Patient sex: M
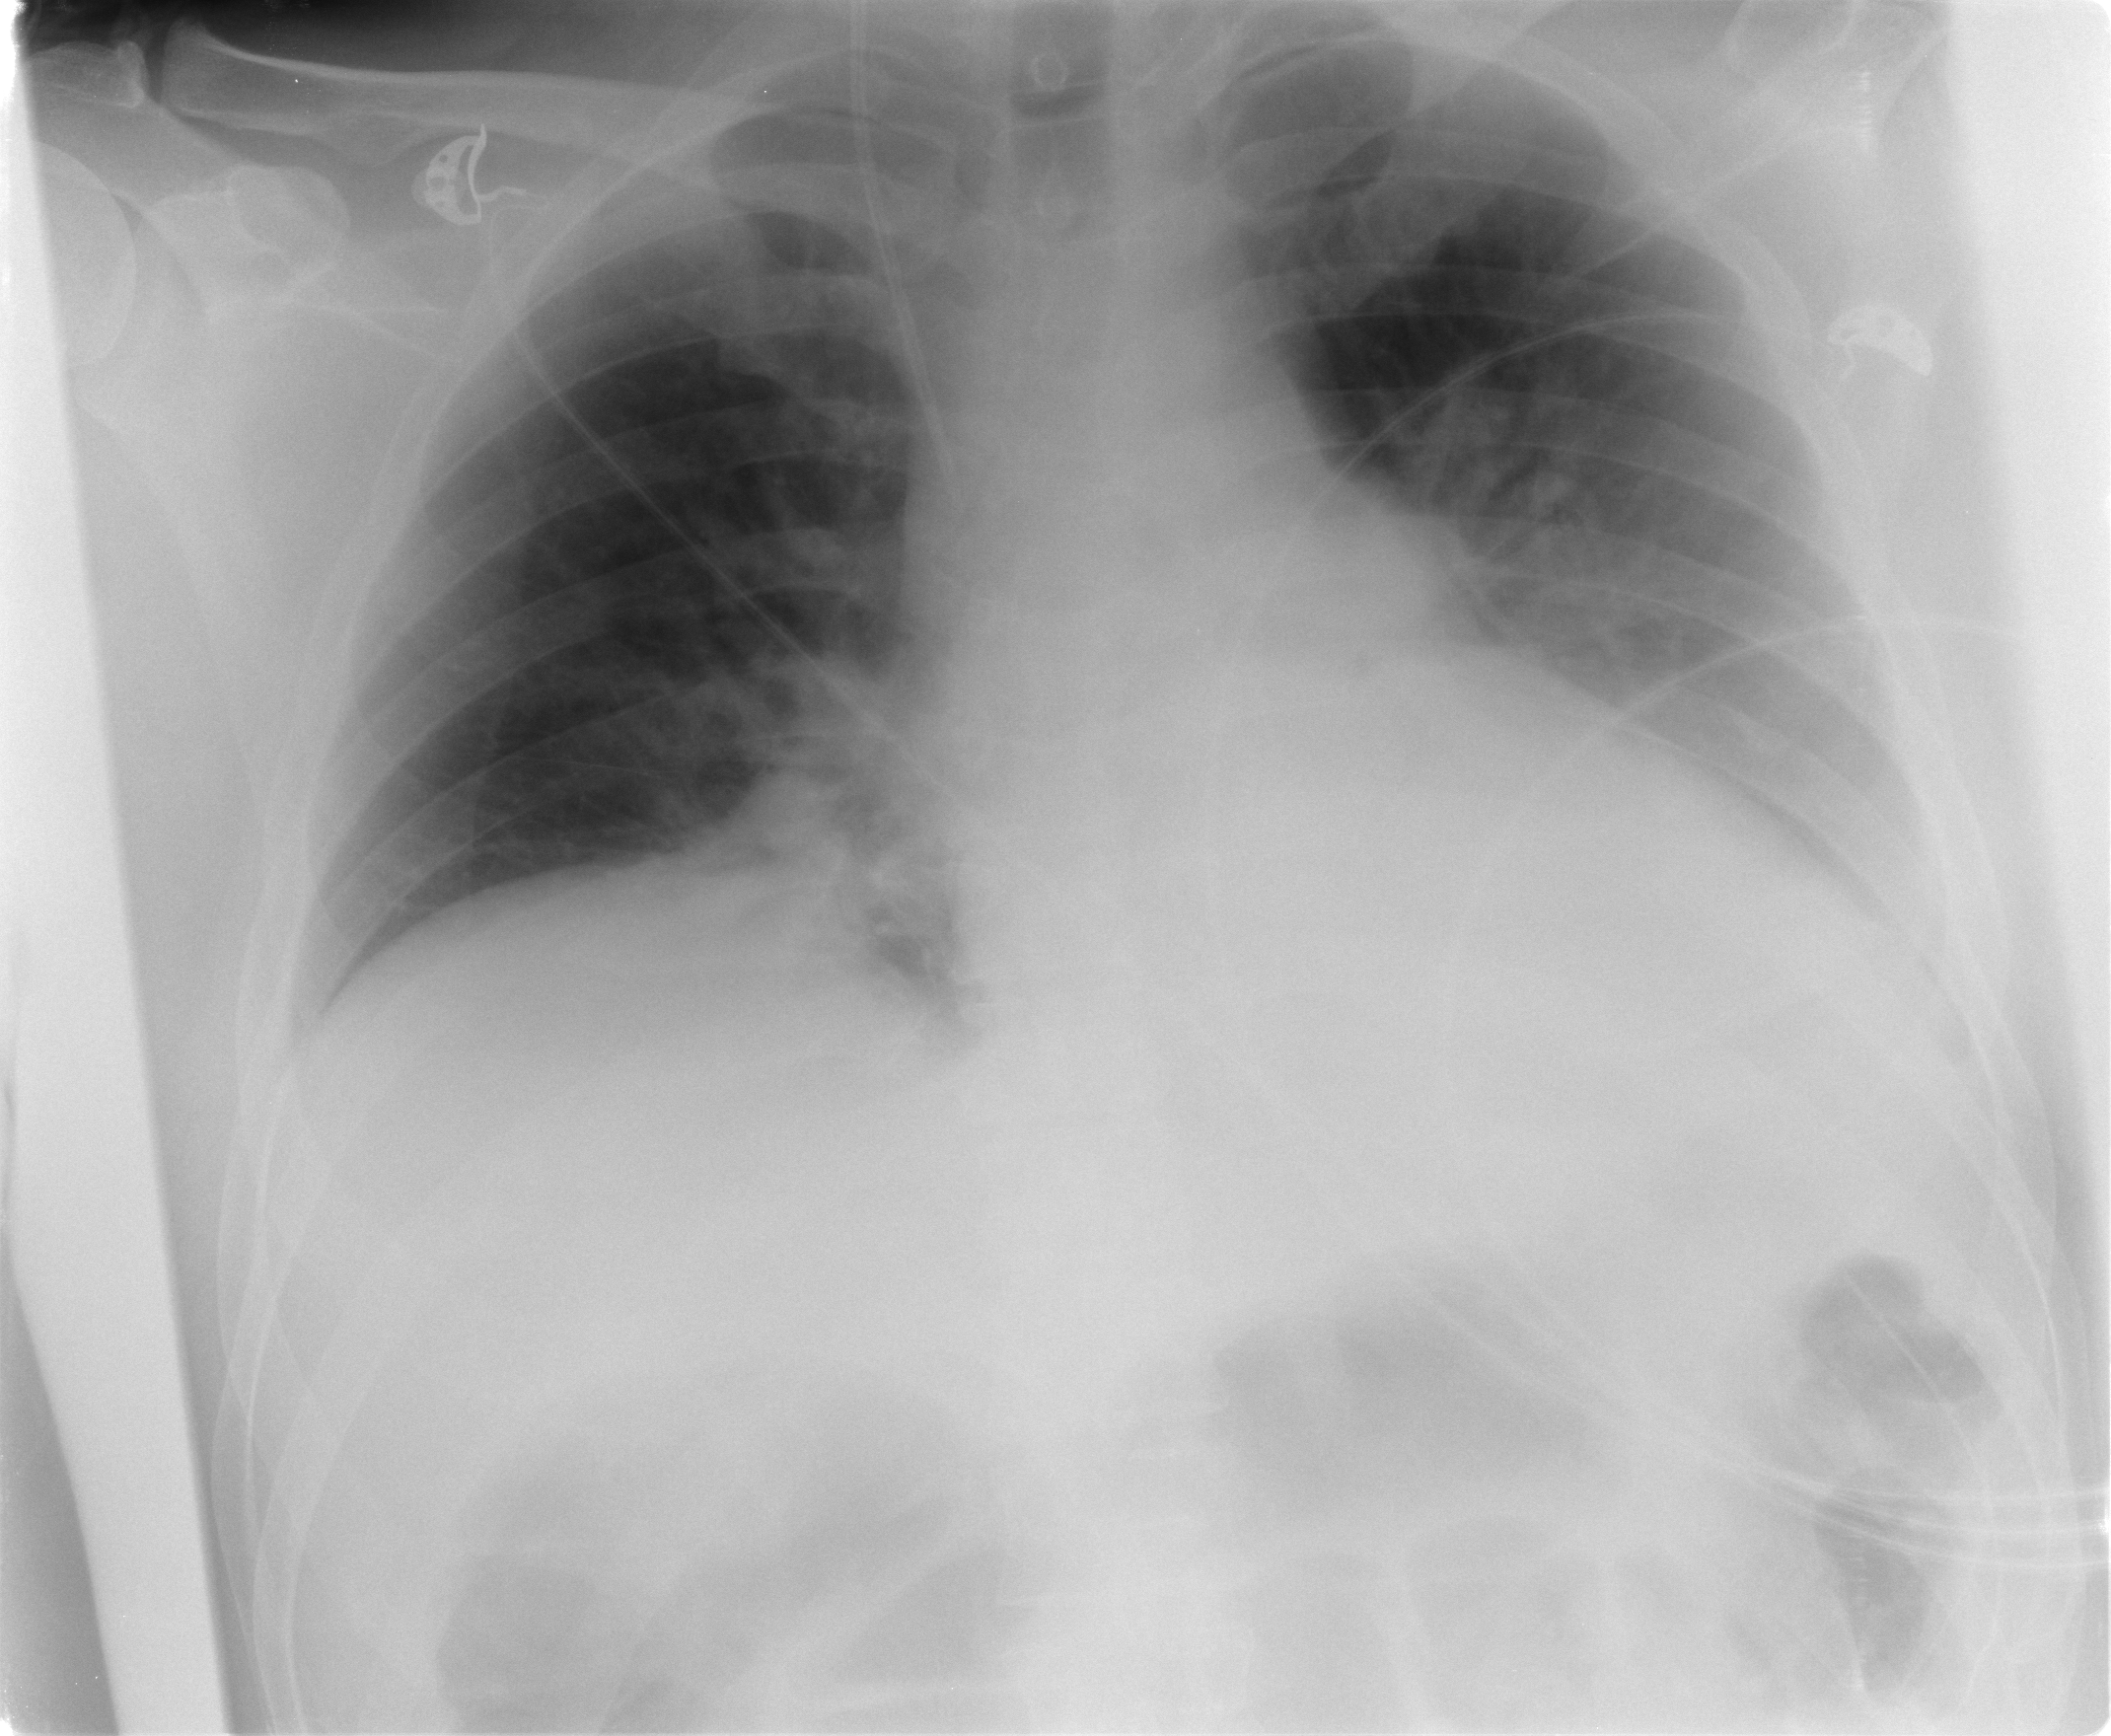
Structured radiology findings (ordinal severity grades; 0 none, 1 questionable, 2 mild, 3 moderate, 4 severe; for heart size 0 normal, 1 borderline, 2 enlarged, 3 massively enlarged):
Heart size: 2
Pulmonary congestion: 0
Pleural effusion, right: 0
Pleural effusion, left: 2
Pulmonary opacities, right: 0
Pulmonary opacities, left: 1
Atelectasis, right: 0
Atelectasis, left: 0